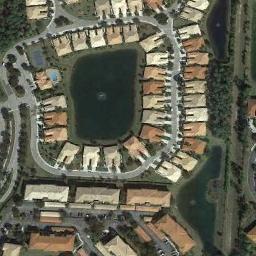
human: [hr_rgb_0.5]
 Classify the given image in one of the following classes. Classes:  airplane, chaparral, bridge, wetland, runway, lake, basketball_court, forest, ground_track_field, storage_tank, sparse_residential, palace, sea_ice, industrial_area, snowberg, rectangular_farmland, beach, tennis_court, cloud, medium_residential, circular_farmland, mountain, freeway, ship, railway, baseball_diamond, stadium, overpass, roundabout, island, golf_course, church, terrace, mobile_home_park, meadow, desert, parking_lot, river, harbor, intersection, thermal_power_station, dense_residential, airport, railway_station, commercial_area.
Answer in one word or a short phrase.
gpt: dense_residential